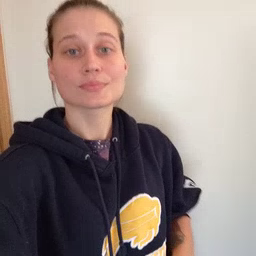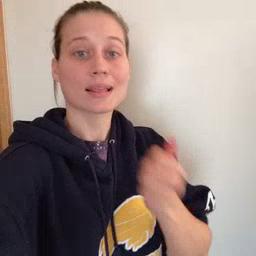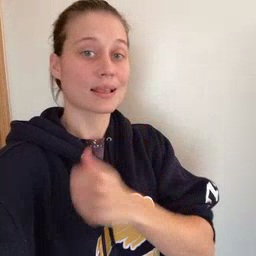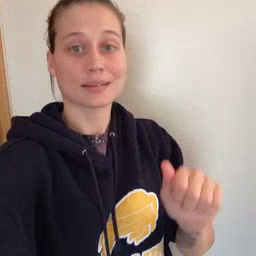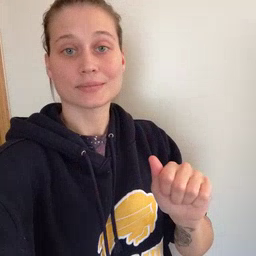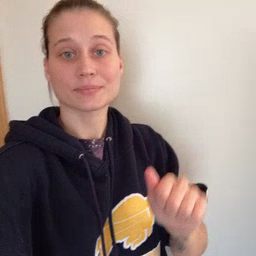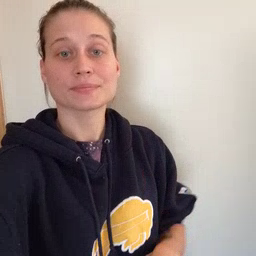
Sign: any